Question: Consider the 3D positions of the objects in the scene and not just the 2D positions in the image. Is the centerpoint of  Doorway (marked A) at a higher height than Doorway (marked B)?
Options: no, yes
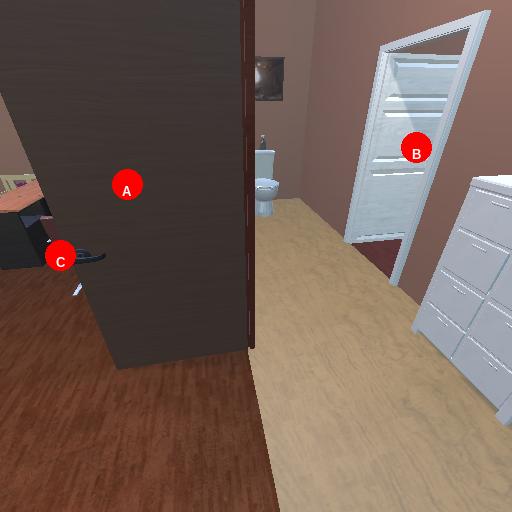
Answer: no